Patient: sex M, age 46
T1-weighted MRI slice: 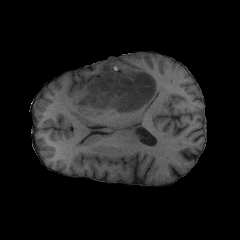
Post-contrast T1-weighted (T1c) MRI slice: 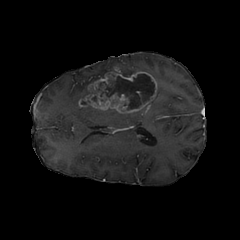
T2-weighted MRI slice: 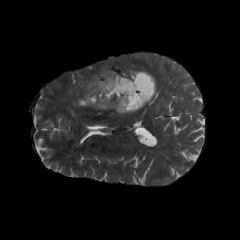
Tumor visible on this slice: yes
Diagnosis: Glioblastoma, IDH-wildtype
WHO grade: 4